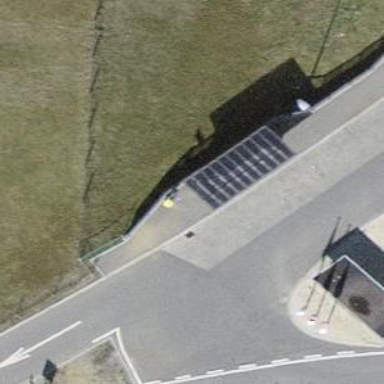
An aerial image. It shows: Bus stop with designated stop position for public transport.